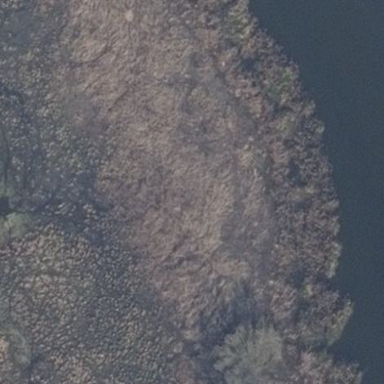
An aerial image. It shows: Reedbed wetland area.